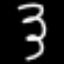
Label: squiggle